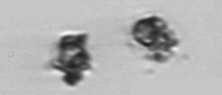
Label: Thalassiosira_TAG_external_detritus